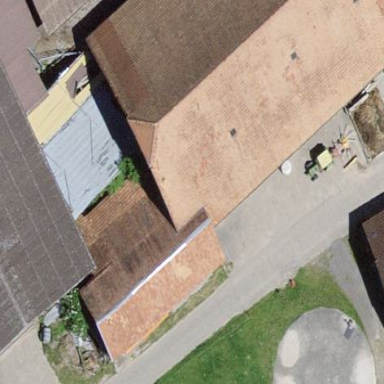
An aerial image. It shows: Barn.